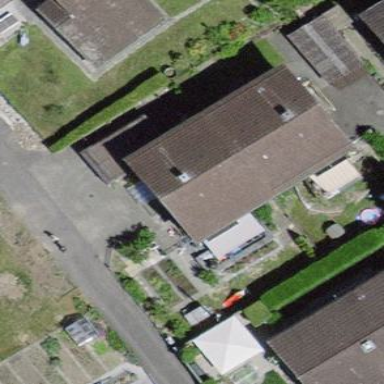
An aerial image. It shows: Terrace building with gabled roof covered in roof tiles.